Question: I was working on web project, then a requirement came that I should add a top-level menu to my site. So I did a search and I found a menu from this URL <URL>.
But when I added the required css files & font, then menu was displayed out of the layout as follow:-

So can anyone advise on how I can do the following :-
1. To expand the menu horizontally to cover the whole screen .as for the top blue-colored area.
2. to have it exeactly below the blue-colored top area.
3. Reduce the menu width, and have it same as the breadcrumb.
Thanks
the css for the menu is :-
'''
.clearfix {
clear: both;
}
.wrap {
width: 940px;
margin: 4em auto;
}
nav {
background: -webkit-gradient(linear, center top, center bottom, from(#fff), to(#ccc));
background-image: linear-gradient(#fff, #ccc);
border-radius: 6px;
box-shadow: 0px 0px 4px 2px rgba(0,0,0,0.4);
padding: 0 10px;
position: relative;
}
.menu li {
float: left;
position: relative;
}
.menu li a {
color: #444;
display: block;
font-size: 14px;
line-height: 20px;
padding: 6px 12px;
margin: 8px 8px;
vertical-align: middle;
text-decoration: none;
}
.menu li a:hover {
background: -webkit-gradient(linear, center top, center bottom, from(#ededed), to(#fff));
background-image: linear-gradient(#ededed, #fff);
border-radius: 12px;
box-shadow: inset 0px 0px 1px 1px rgba(0,0,0,0.1);
color: #222;
}
/* Dropdown styles */
.menu ul {
position: absolute;
left: -9999px;
list-style: none;
opacity: 0;
transition: opacity 1s ease;
}
.menu ul li {
float: none;
}
.menu ul a {
white-space: nowrap;
}
/* Displays the dropdown on hover and moves back into position */
.menu li:hover ul {
background: rgba(255,255,255,0.7);
border-radius: 0 0 6px 6px;
box-shadow: inset 0px 2px 4px rgba(0,0,0,0.4);
left: 5px;
opacity: 1;
}
/* Persistant Hover State */
.menu li:hover a {
background: -webkit-gradient(linear, center top, center bottom, from(#ccc), to(#ededed));
background-image: linear-gradient(#ccc, #ededed);
border-radius: 12px;
box-shadow: inset 0px 0px 1px 1px rgba(0,0,0,0.1);
color: #222;
}
.menu li:hover ul a {
background: none;
border-radius: 0;
box-shadow: none;
}
.menu li:hover ul li a:hover {
background: -webkit-gradient(linear, center top, center bottom, from(#eee), to(#fff));
background-image: linear-gradient(#ededed, #fff);
border-radius: 12px;
box-shadow: inset 0px 0px 4px 2px rgba(0,0,0,0.3);
}
@font-face {
font-family: 'IconicStroke';
src: url("~/fonts/iconic/iconic_stroke.eot");
src: local('IconicStroke'),
url("~/fonts/iconic/iconic_stroke.svg#iconic") format('svg'),
url("~/fonts/iconic/iconic_stroke.otf") format('opentype');
}
.iconic {
color:inherit;
font-family: "IconicStroke";
font-size: 38px;
line-height: 20px;
vertical-align: middle;
}
a.iconic:hover {
color:inherit;
}
'''
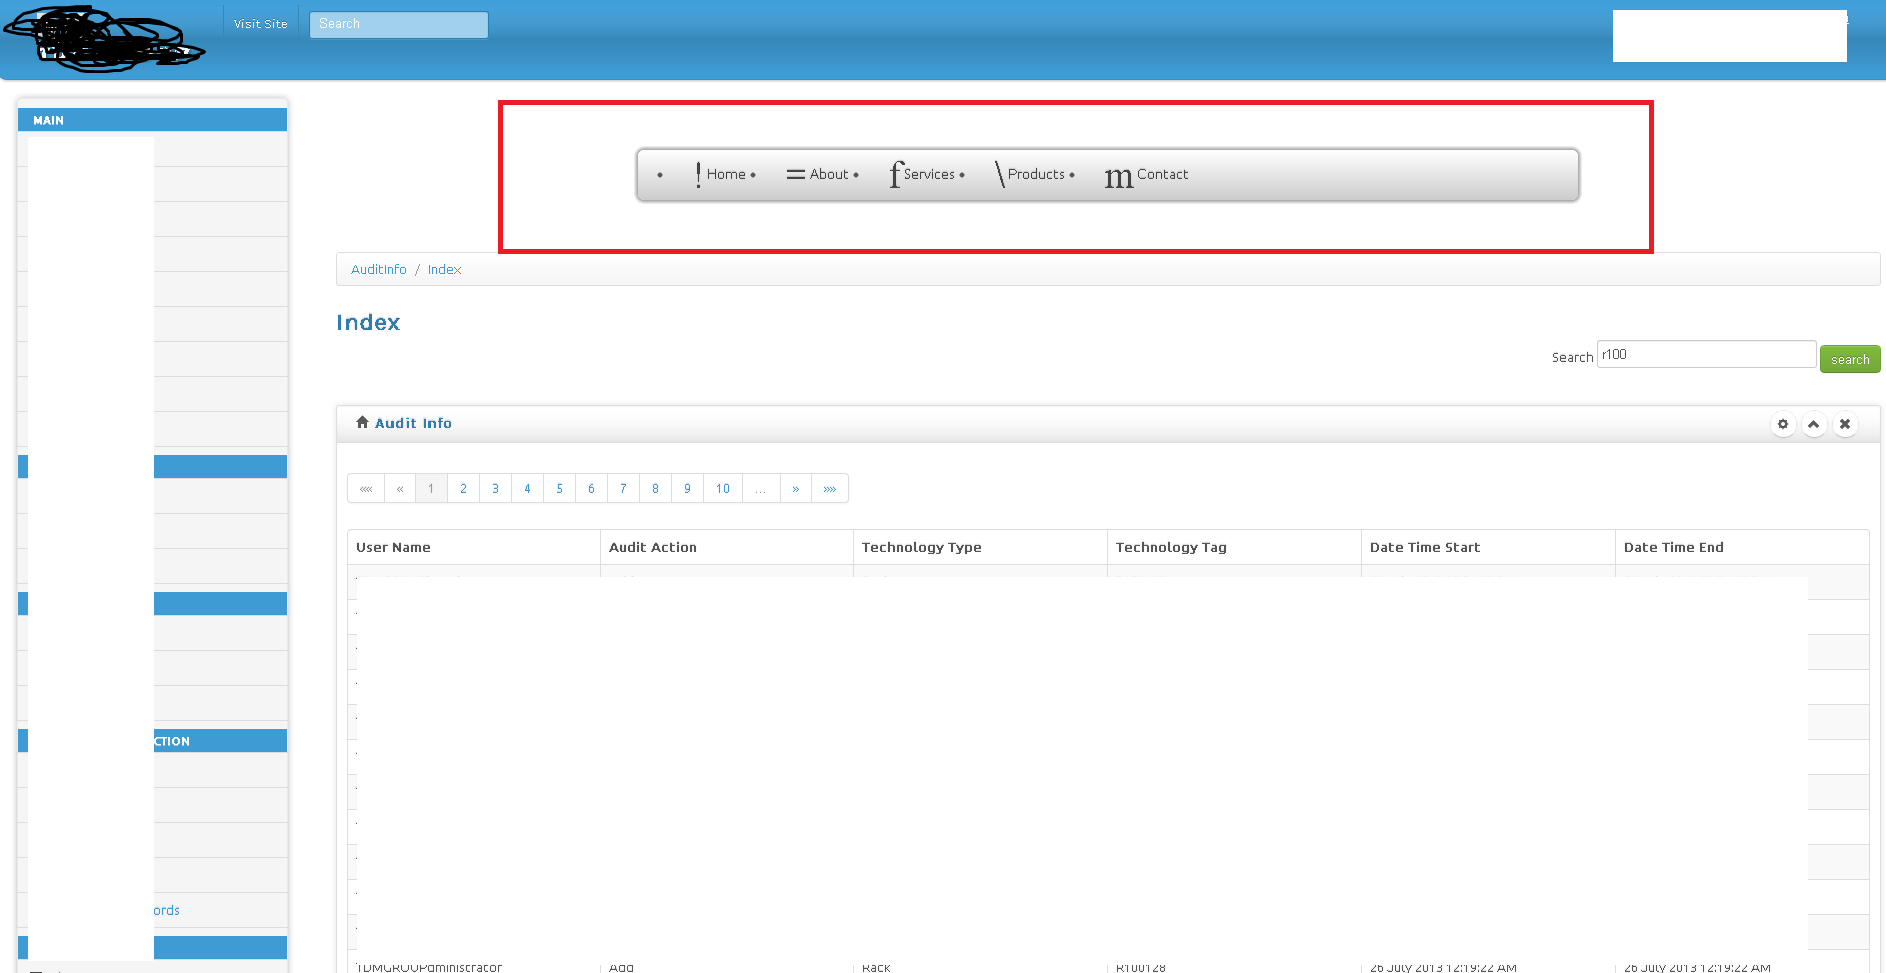
Answer: My advice! Use firebug(an addon of firefox). Click on the menu and it will open all the css. Try changing them dynamically and chk the changes instantly. It even gives you the file where you need to make changes.
Apart from that what john said is right. Using fluid layout(%) is better than rigid(px). So when you say you need Menu to be of size of page then just make it 100%.
Happy Coding!